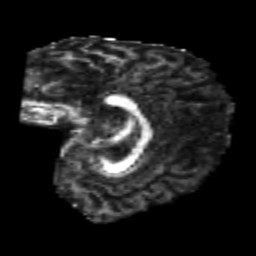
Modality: FA
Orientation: sagittal
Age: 24
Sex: male
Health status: healthy
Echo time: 0.074 s